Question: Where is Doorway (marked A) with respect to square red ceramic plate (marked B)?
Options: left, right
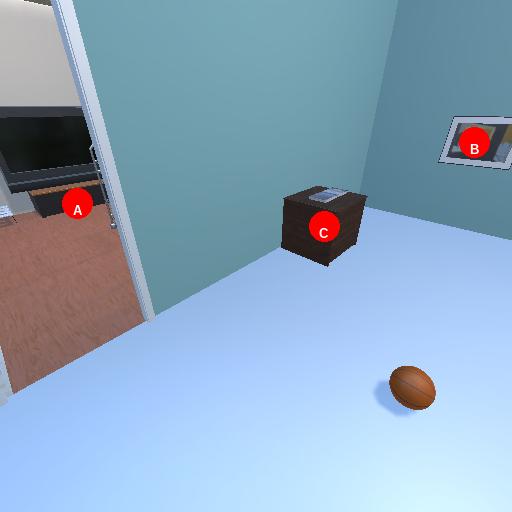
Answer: left